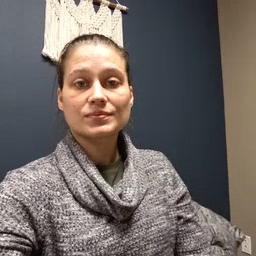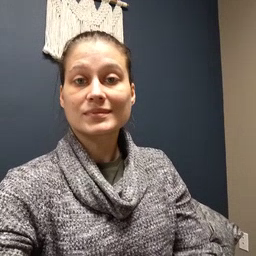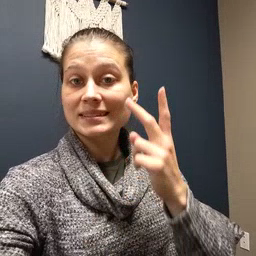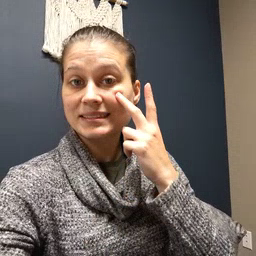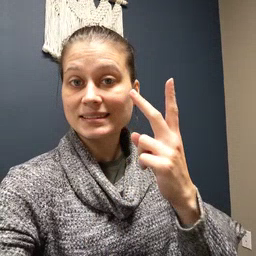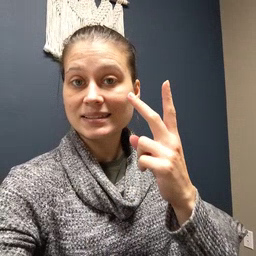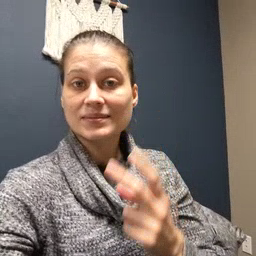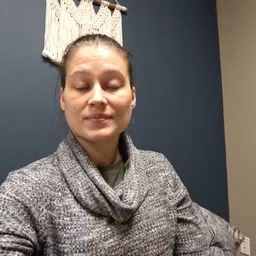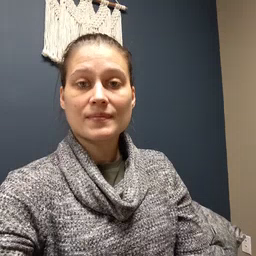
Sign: see